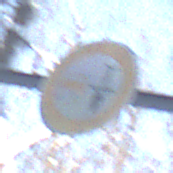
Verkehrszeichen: VerbotUeberholenEinspurigeFahrzeuge
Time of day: MorningAfternoon
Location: Outdoor (Nature)
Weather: Clear
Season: Winter
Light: Natural